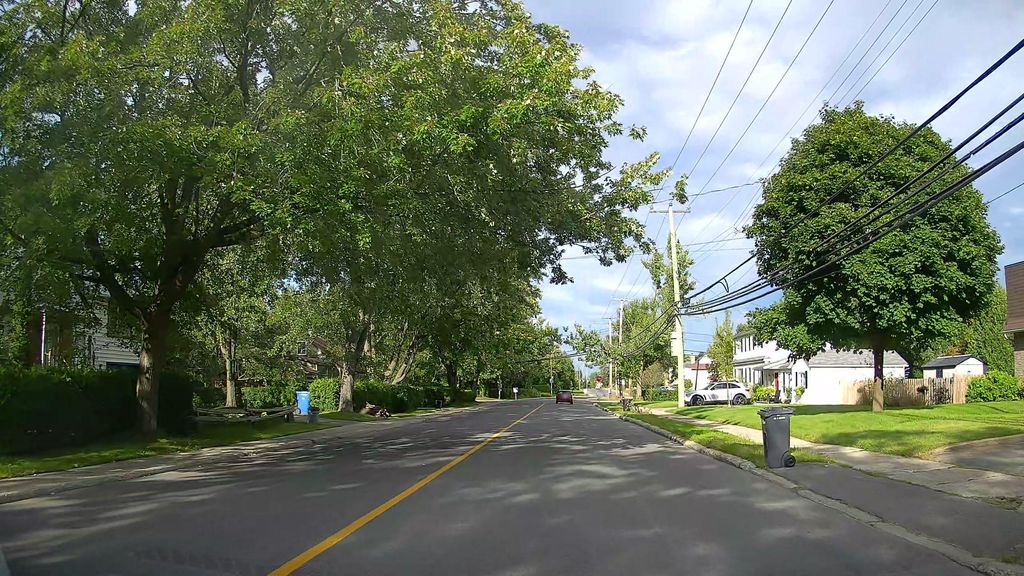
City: montreal